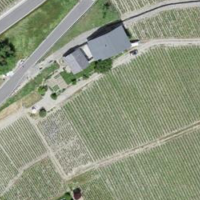
EUNIS habitat code: 55
Species observed at this site:
Quercus ilex